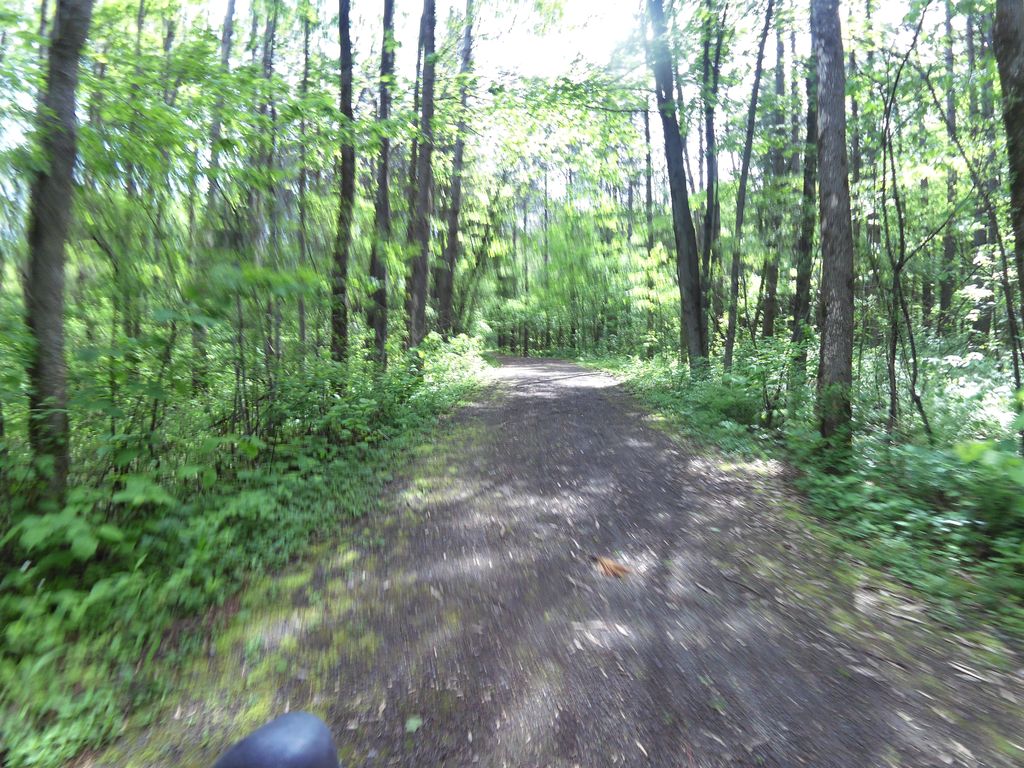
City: ottawa-gatineau